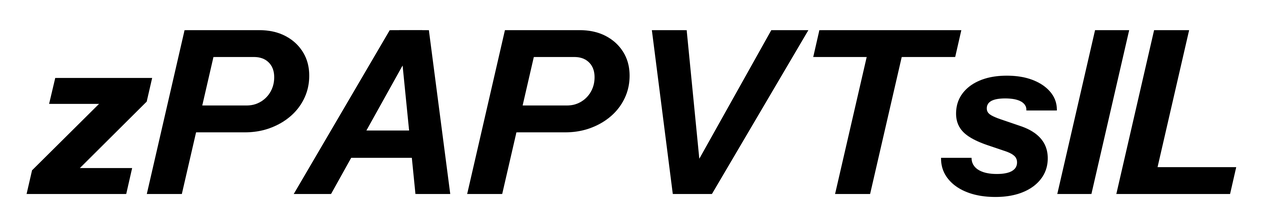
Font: InstrumentSans-Italic_Bold_Italic